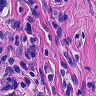
Metastatic tissue present: yes